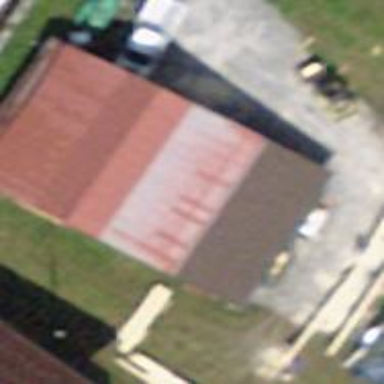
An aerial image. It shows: Shed building.